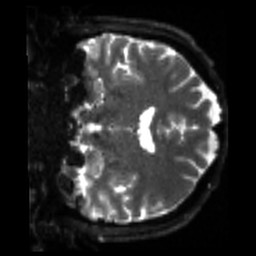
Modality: sbref
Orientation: coronal
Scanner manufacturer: siemens
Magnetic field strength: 3 T
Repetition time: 4 s
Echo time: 0.0594 s